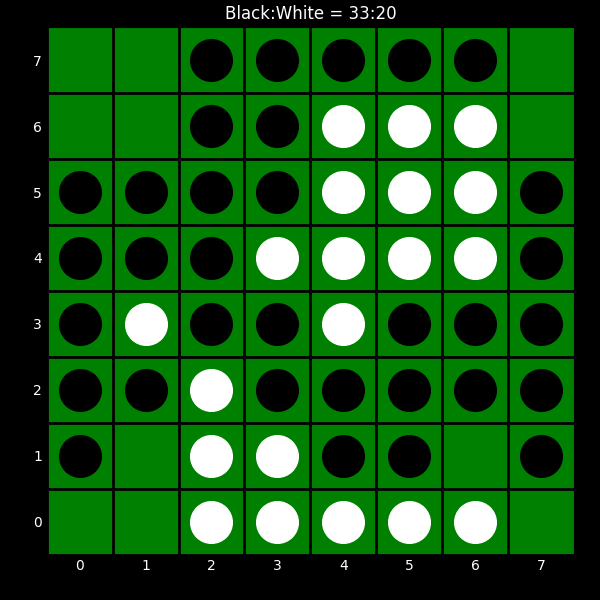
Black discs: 33
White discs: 20